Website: crate-barrel
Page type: billing-address
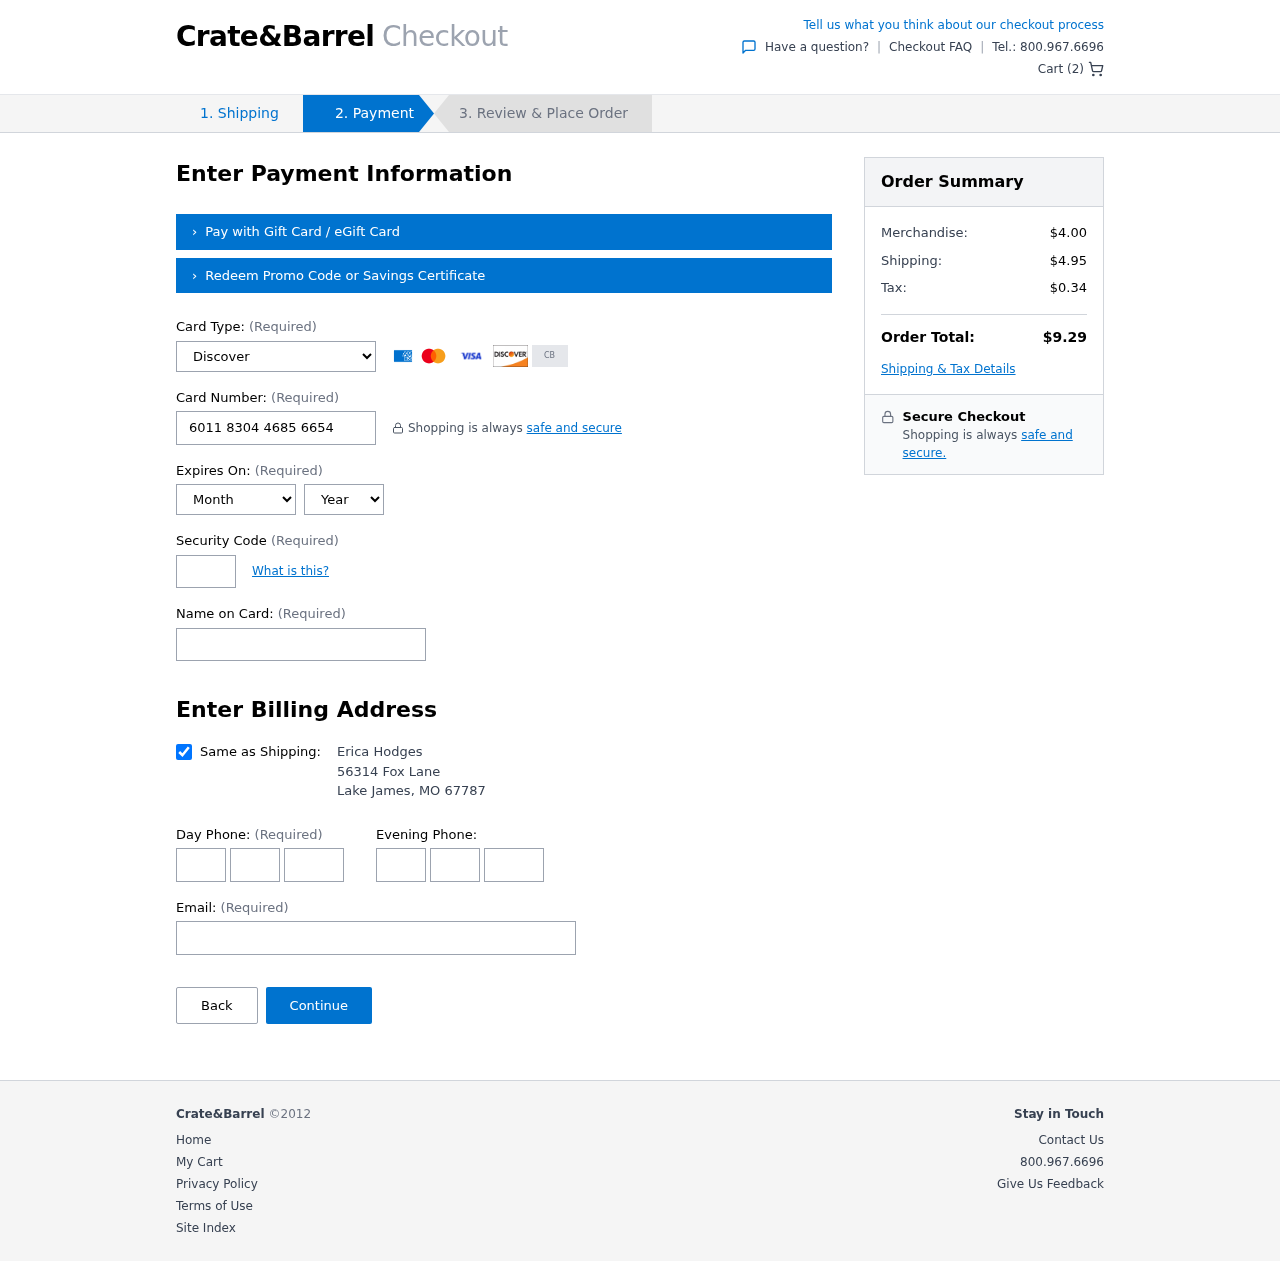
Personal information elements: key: PII_CARD_CVV
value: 117
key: PII_CARD_EXPIRY_MONTH
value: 12
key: PII_CARD_EXPIRY_YEAR
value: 30
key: PII_CARD_NUMBER
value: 6011 8304 4685 6654
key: PII_CARD_TYPE
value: Discover
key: PII_CITY
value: Lake James
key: PII_EMAIL
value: ericahodges@yahoo.com
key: PII_FULLNAME
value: Erica Hodges
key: PII_PHONE_ALT_AREA
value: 925
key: PII_PHONE_ALT_PREFIX
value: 262
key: PII_PHONE_ALT_SUFFIX
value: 6660
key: PII_PHONE_AREA
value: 810
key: PII_PHONE_PREFIX
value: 550
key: PII_PHONE_SUFFIX
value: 8353
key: PII_POSTCODE
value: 67787
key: PII_STATE_ABBR
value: MO
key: PII_STREET
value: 56314 Fox Lane
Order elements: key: ORDER_NUM_ITEMS
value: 2
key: ORDER_SUBTOTAL
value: $4.00
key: ORDER_SHIPPING_COST
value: $4.95
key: ORDER_TAX
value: $0.34
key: ORDER_TOTAL
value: $9.29